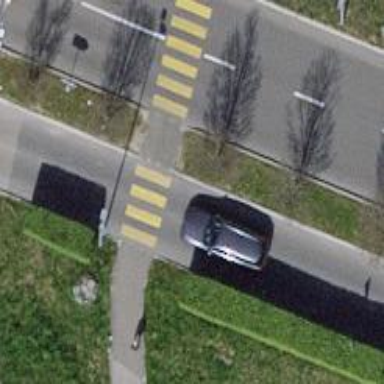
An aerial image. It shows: Marked crossing on the road.